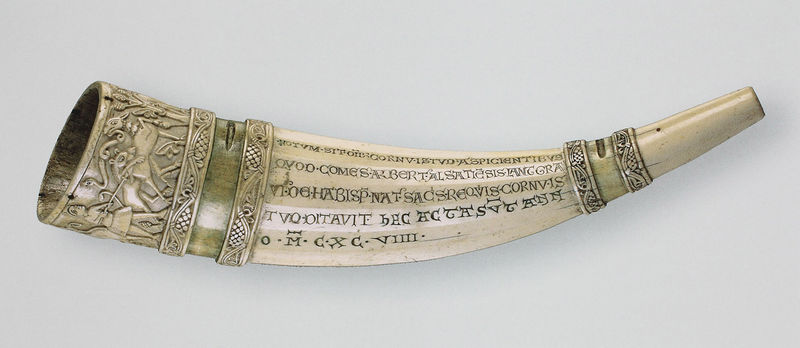
Titel: Olifant Graf Albrechts II. des Reichen von Habsburg
Institution: Wien, Kunsthistorisches Museum, Kunstkammer
Schlagwörter: hell, hunde, tiere, alt, mensch, horn, trinkhorn, kelch, rund, ranken, relief, schrift, stab, lanze, inschrift, zahlen, ziffern, verzierung, foto, gefäß, gebogen, text, buchstaben, beschriftung, schlange, jagd, schnitzerei, verziert, löwe, hirte, gegenstand, artefakt, elfenbein, latein, jagdhorn, runen, mundstück, echt, schnittzkunst